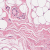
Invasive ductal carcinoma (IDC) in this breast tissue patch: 0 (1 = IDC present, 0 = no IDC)